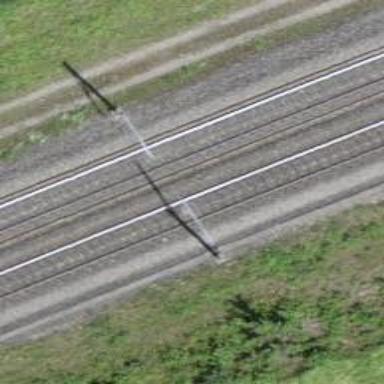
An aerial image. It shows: Single railway track with electrified contact line.